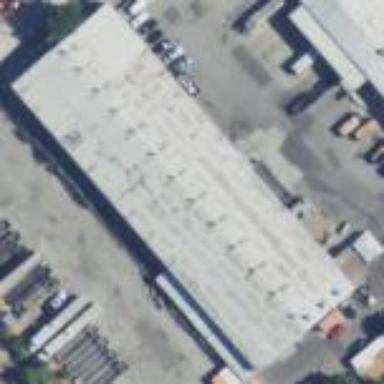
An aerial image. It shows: Industrial building.